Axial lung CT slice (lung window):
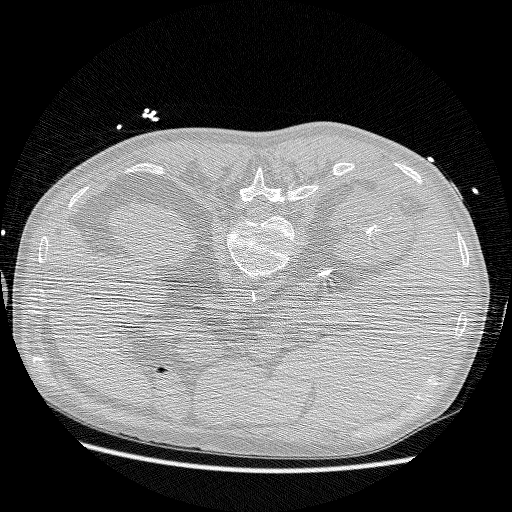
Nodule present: no